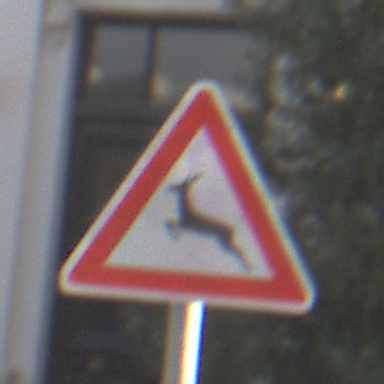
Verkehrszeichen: WildwechselRechts
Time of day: MorningAfternoon
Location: Outdoor (Urban)
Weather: PartlyCloudy
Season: NotSpecified
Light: Natural